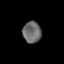
Tissue: lung
Cell type: T cells
Senescence score: 0.1912
Nuclear area (px): 387
Mean DAPI intensity: 105.279